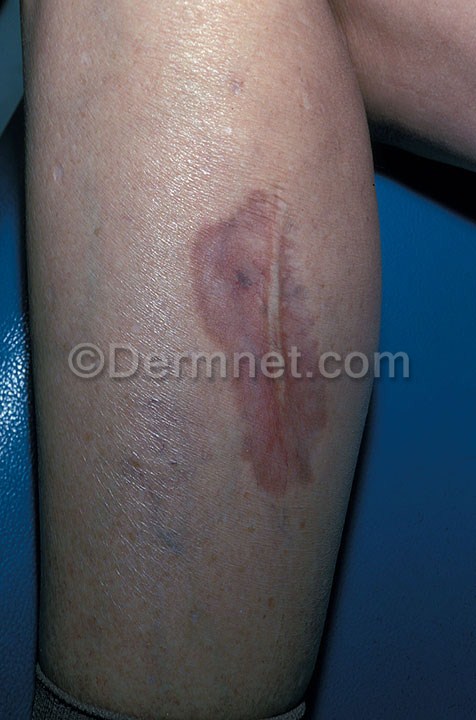
Disease: Systemic Disease